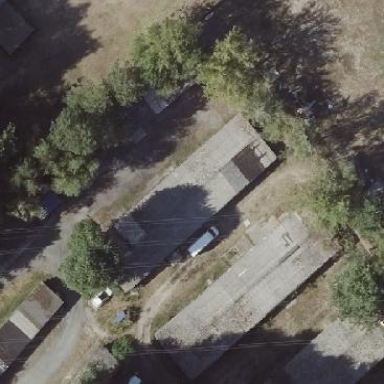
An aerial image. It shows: Garage.